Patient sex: M
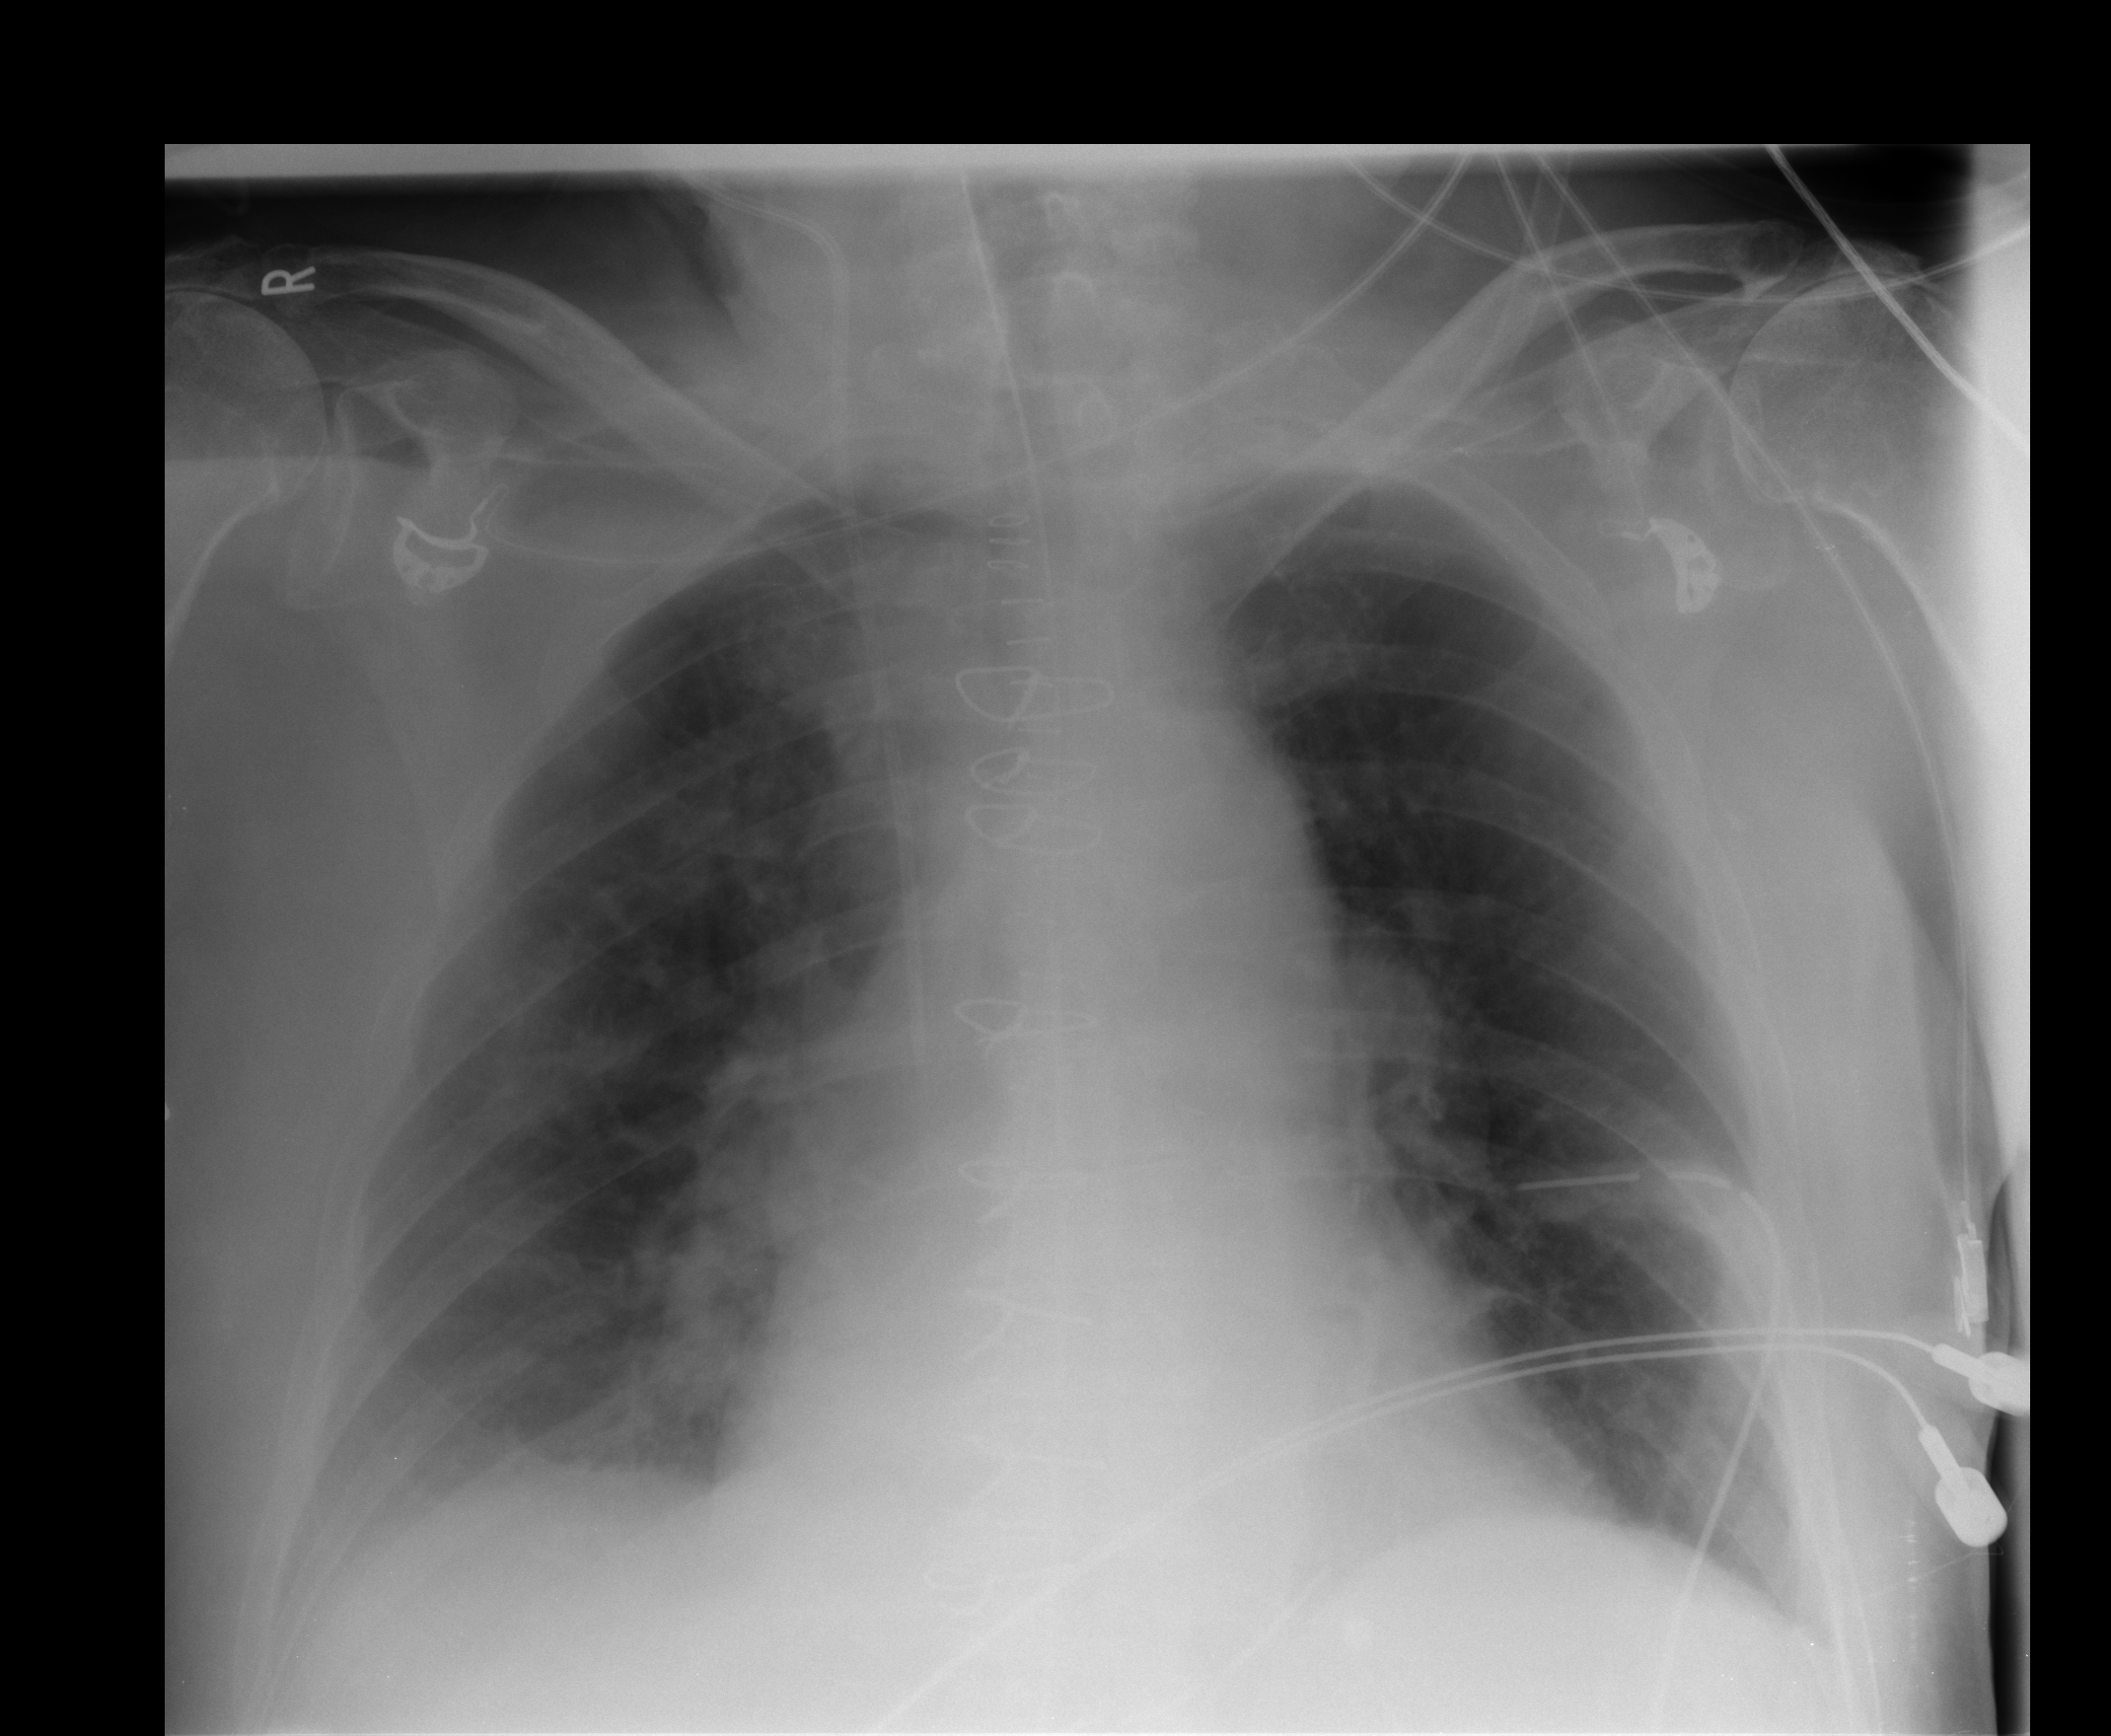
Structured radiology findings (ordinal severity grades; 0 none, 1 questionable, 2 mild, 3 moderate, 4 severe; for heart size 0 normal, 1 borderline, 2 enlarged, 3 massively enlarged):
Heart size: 0
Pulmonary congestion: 1
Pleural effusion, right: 2
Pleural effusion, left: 1
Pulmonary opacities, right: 2
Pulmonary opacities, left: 1
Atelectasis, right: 2
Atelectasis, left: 0